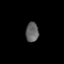
Tissue: prostate
Cell type: T cells
Senescence score: 0.3513
Nuclear area (px): 247
Mean DAPI intensity: 98.915